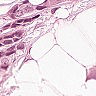
Metastatic tissue present: yes